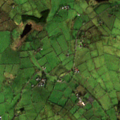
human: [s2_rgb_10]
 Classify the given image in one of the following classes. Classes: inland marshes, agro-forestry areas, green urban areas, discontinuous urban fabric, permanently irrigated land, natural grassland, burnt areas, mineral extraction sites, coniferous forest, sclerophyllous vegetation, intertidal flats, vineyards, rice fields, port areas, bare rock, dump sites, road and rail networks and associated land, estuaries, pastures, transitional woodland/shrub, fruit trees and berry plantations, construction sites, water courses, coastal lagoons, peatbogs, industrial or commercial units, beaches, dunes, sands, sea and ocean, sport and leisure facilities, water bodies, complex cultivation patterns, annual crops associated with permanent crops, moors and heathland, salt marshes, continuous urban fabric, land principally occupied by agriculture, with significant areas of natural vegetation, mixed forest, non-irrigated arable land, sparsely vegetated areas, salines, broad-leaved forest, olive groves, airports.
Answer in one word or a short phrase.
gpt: pastures, land principally occupied by agriculture, with significant areas of natural vegetation